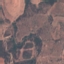
Land use / land cover: HerbaceousVegetation